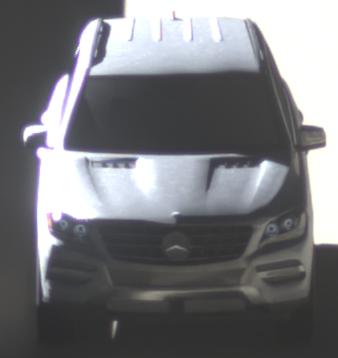
Make: Mercedes-Benz
Model: ML 350
Detailed model: M-Class (166)
Model produced from: 2011/11
Model produced until: 2014/10
Doors: 5
Color: white
Road condition: dry road
Daytime: morning or afternoon
Contrast: high contrast